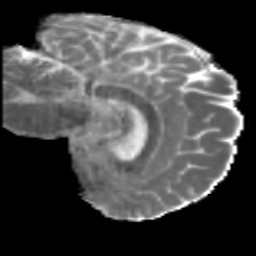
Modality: MD
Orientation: sagittal
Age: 46
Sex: male
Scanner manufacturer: siemens
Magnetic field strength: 3 T
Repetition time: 5 s
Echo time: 0.092 s